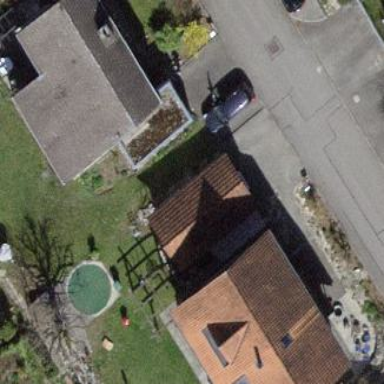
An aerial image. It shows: Garage.